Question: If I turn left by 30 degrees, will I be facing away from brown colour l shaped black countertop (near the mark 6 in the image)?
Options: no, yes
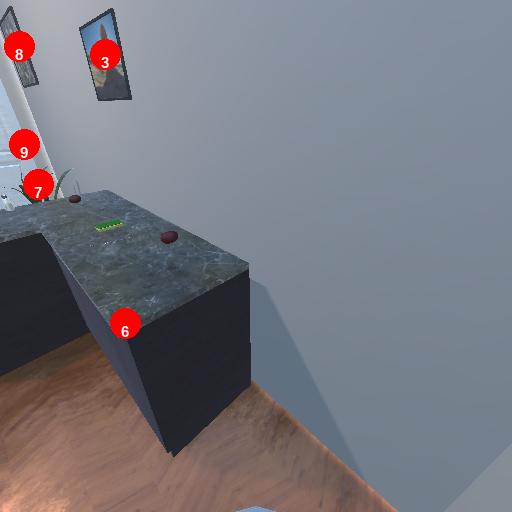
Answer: no